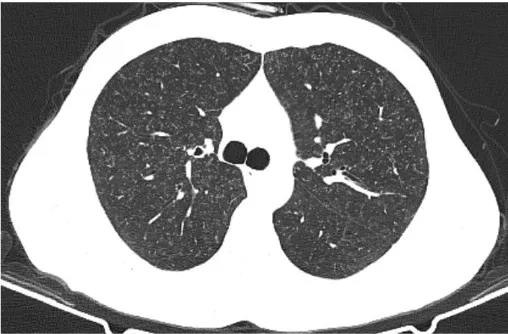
Axial noncontrast thoracic computed tomography image showing multiple micronodules randomly distributed in the bilateral lungs (miliary nodular pattern).
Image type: radiology (ct)